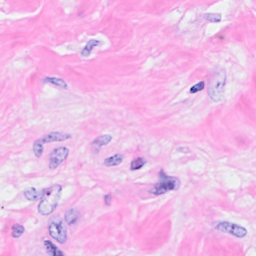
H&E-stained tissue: Breast